Question: Count the number of objects in the diagram.
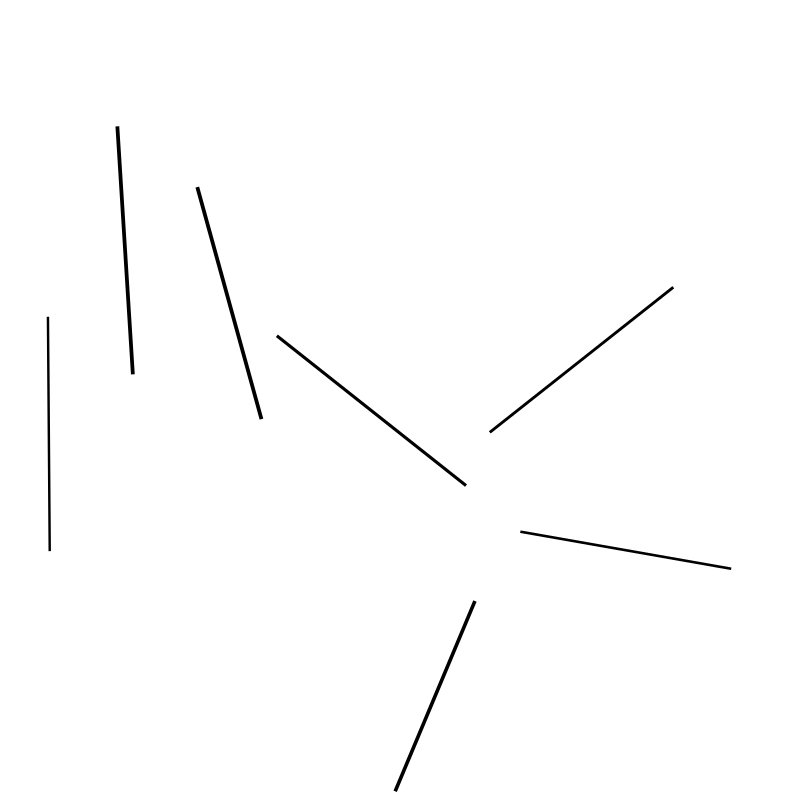
Answer: 7